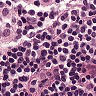
Metastatic tissue present: no